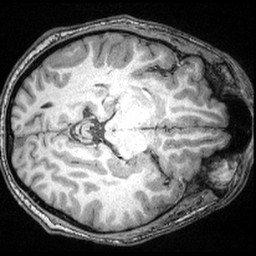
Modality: T1w
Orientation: axial
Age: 26
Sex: male
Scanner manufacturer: siemens
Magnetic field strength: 3 T
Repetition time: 2.4 s
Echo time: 0.00374 s